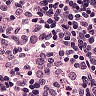
Metastatic tissue present: no